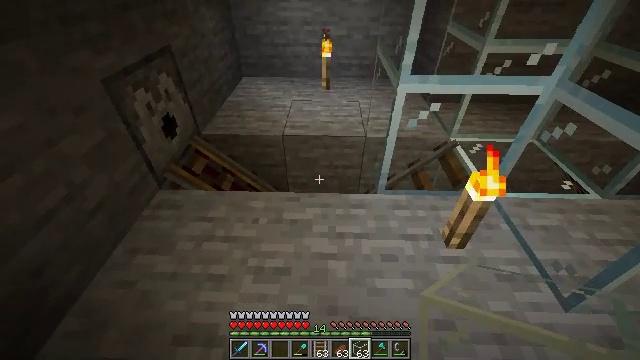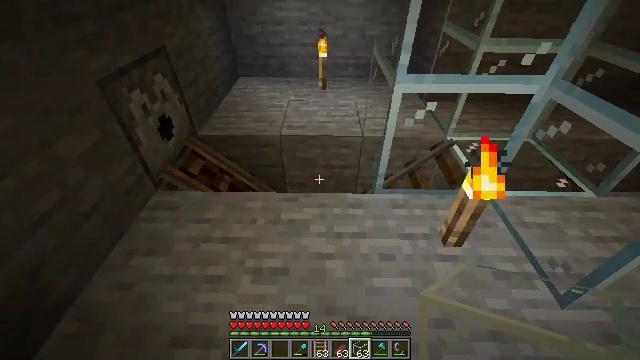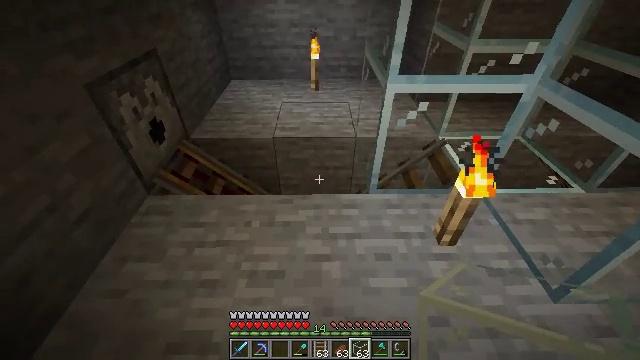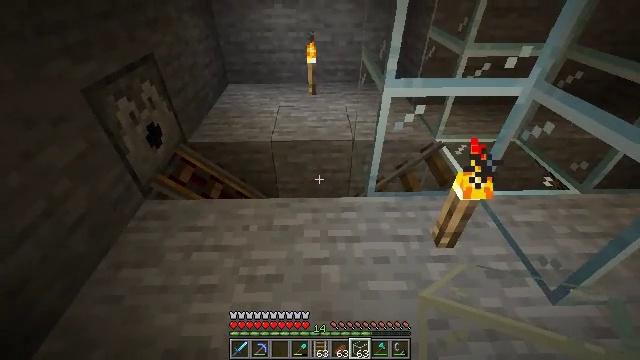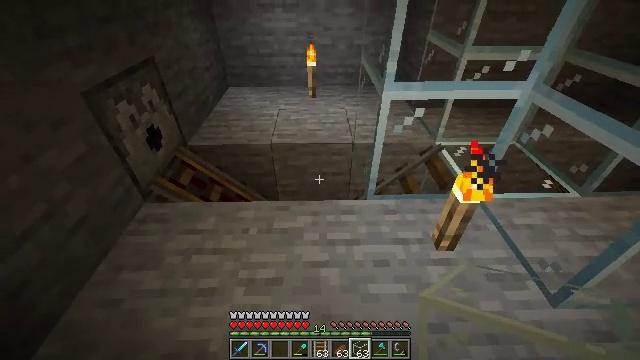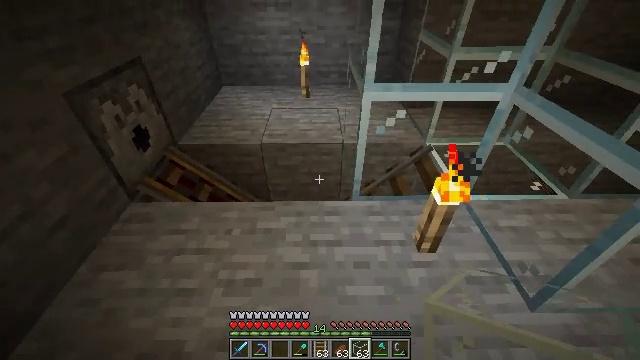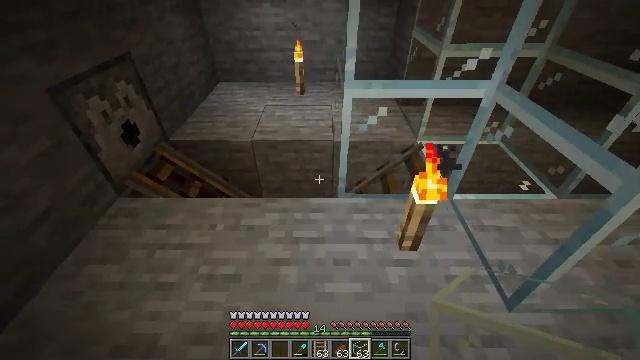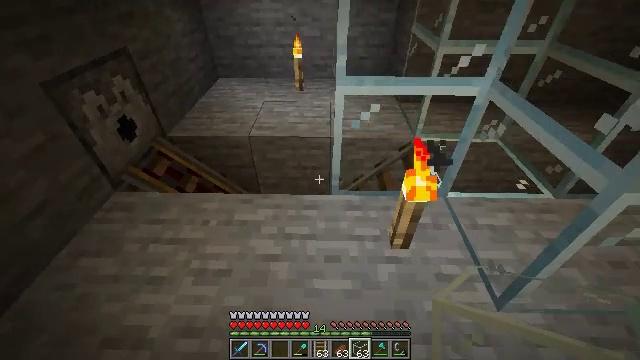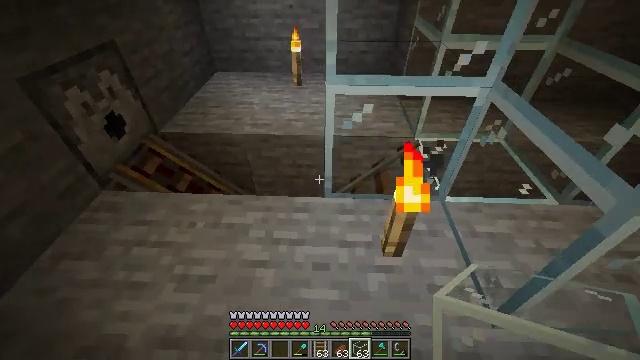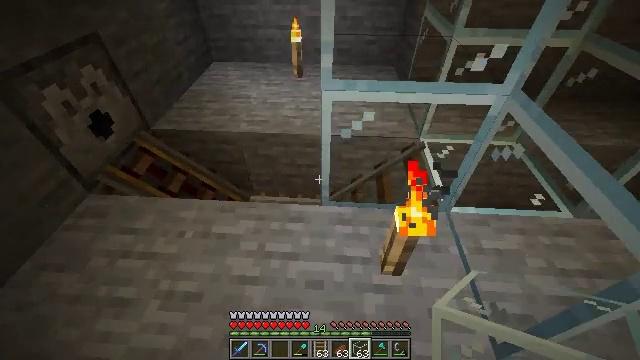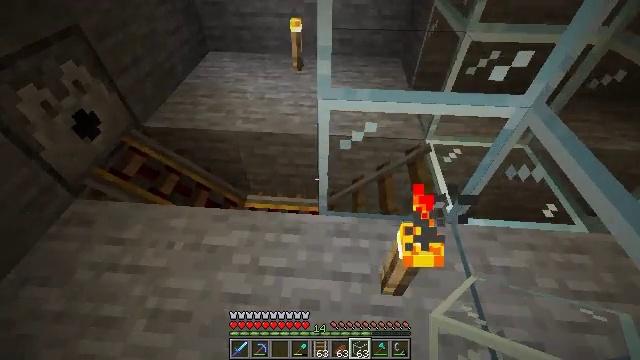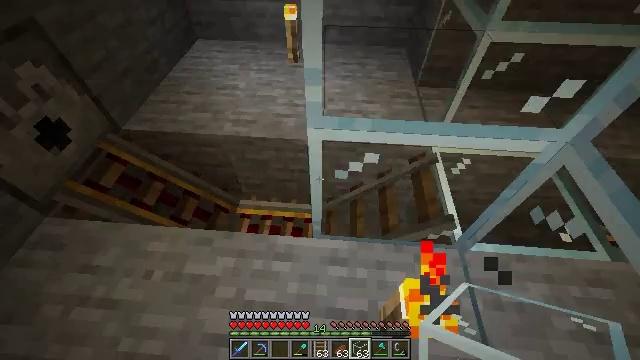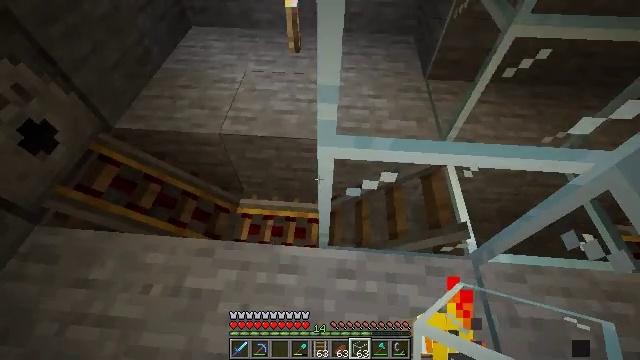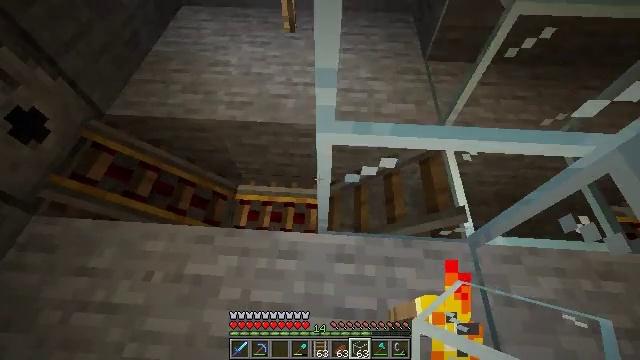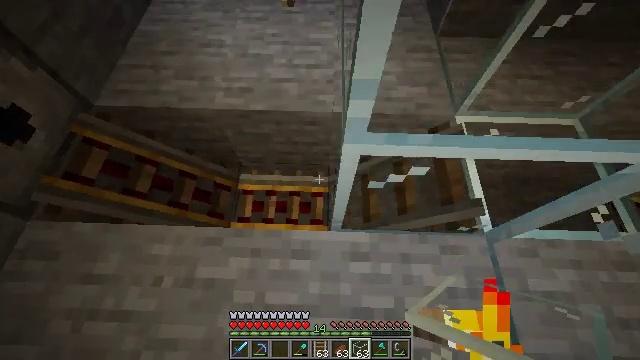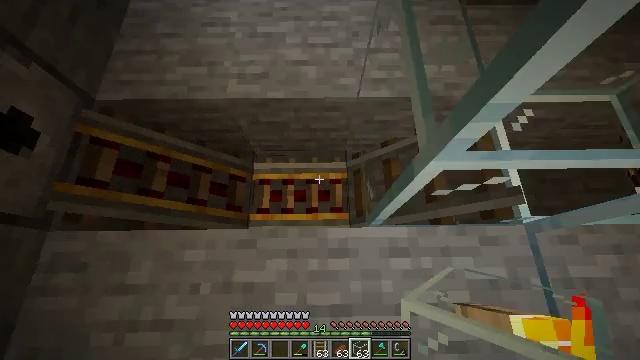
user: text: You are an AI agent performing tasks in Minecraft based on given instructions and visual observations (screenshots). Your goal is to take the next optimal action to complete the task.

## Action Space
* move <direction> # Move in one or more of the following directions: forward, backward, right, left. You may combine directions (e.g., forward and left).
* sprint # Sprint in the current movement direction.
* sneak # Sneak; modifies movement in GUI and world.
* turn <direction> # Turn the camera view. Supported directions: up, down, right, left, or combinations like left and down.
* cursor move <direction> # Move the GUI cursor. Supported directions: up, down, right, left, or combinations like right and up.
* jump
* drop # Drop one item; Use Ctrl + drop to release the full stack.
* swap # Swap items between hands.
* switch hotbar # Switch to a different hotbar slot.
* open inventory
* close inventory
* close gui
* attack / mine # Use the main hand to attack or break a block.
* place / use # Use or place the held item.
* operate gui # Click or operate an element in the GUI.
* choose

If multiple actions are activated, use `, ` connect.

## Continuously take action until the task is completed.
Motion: motion action
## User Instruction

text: Utilize the crafting table to produce a lever.
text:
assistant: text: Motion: no_op
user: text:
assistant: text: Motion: turn right
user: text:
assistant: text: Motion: no_op
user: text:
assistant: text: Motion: move right
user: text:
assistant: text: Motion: move right
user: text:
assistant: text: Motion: move right, turn left
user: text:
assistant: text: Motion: move forward, turn left
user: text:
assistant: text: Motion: move forward, turn left and down
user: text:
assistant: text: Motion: move forward, turn left and down
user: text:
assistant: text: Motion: move forward, turn down
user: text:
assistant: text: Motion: move forward, turn down
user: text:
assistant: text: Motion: move forward and move left, turn down
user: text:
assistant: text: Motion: move forward and move left, turn down
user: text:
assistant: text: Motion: move forward and move left, turn right and down
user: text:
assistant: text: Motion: move forward and move left, turn right and down
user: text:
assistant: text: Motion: turn right and down
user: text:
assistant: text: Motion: turn down
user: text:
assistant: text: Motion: no_op
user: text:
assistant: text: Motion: no_op
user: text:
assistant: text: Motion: no_op
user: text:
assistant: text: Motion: no_op
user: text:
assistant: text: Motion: no_op
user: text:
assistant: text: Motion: no_op
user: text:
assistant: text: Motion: turn up
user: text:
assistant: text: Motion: turn right and up
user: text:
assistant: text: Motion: turn right and up
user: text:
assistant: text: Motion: turn right and up
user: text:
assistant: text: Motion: turn right and up
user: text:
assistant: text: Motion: turn right and up
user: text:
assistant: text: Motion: turn up